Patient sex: M
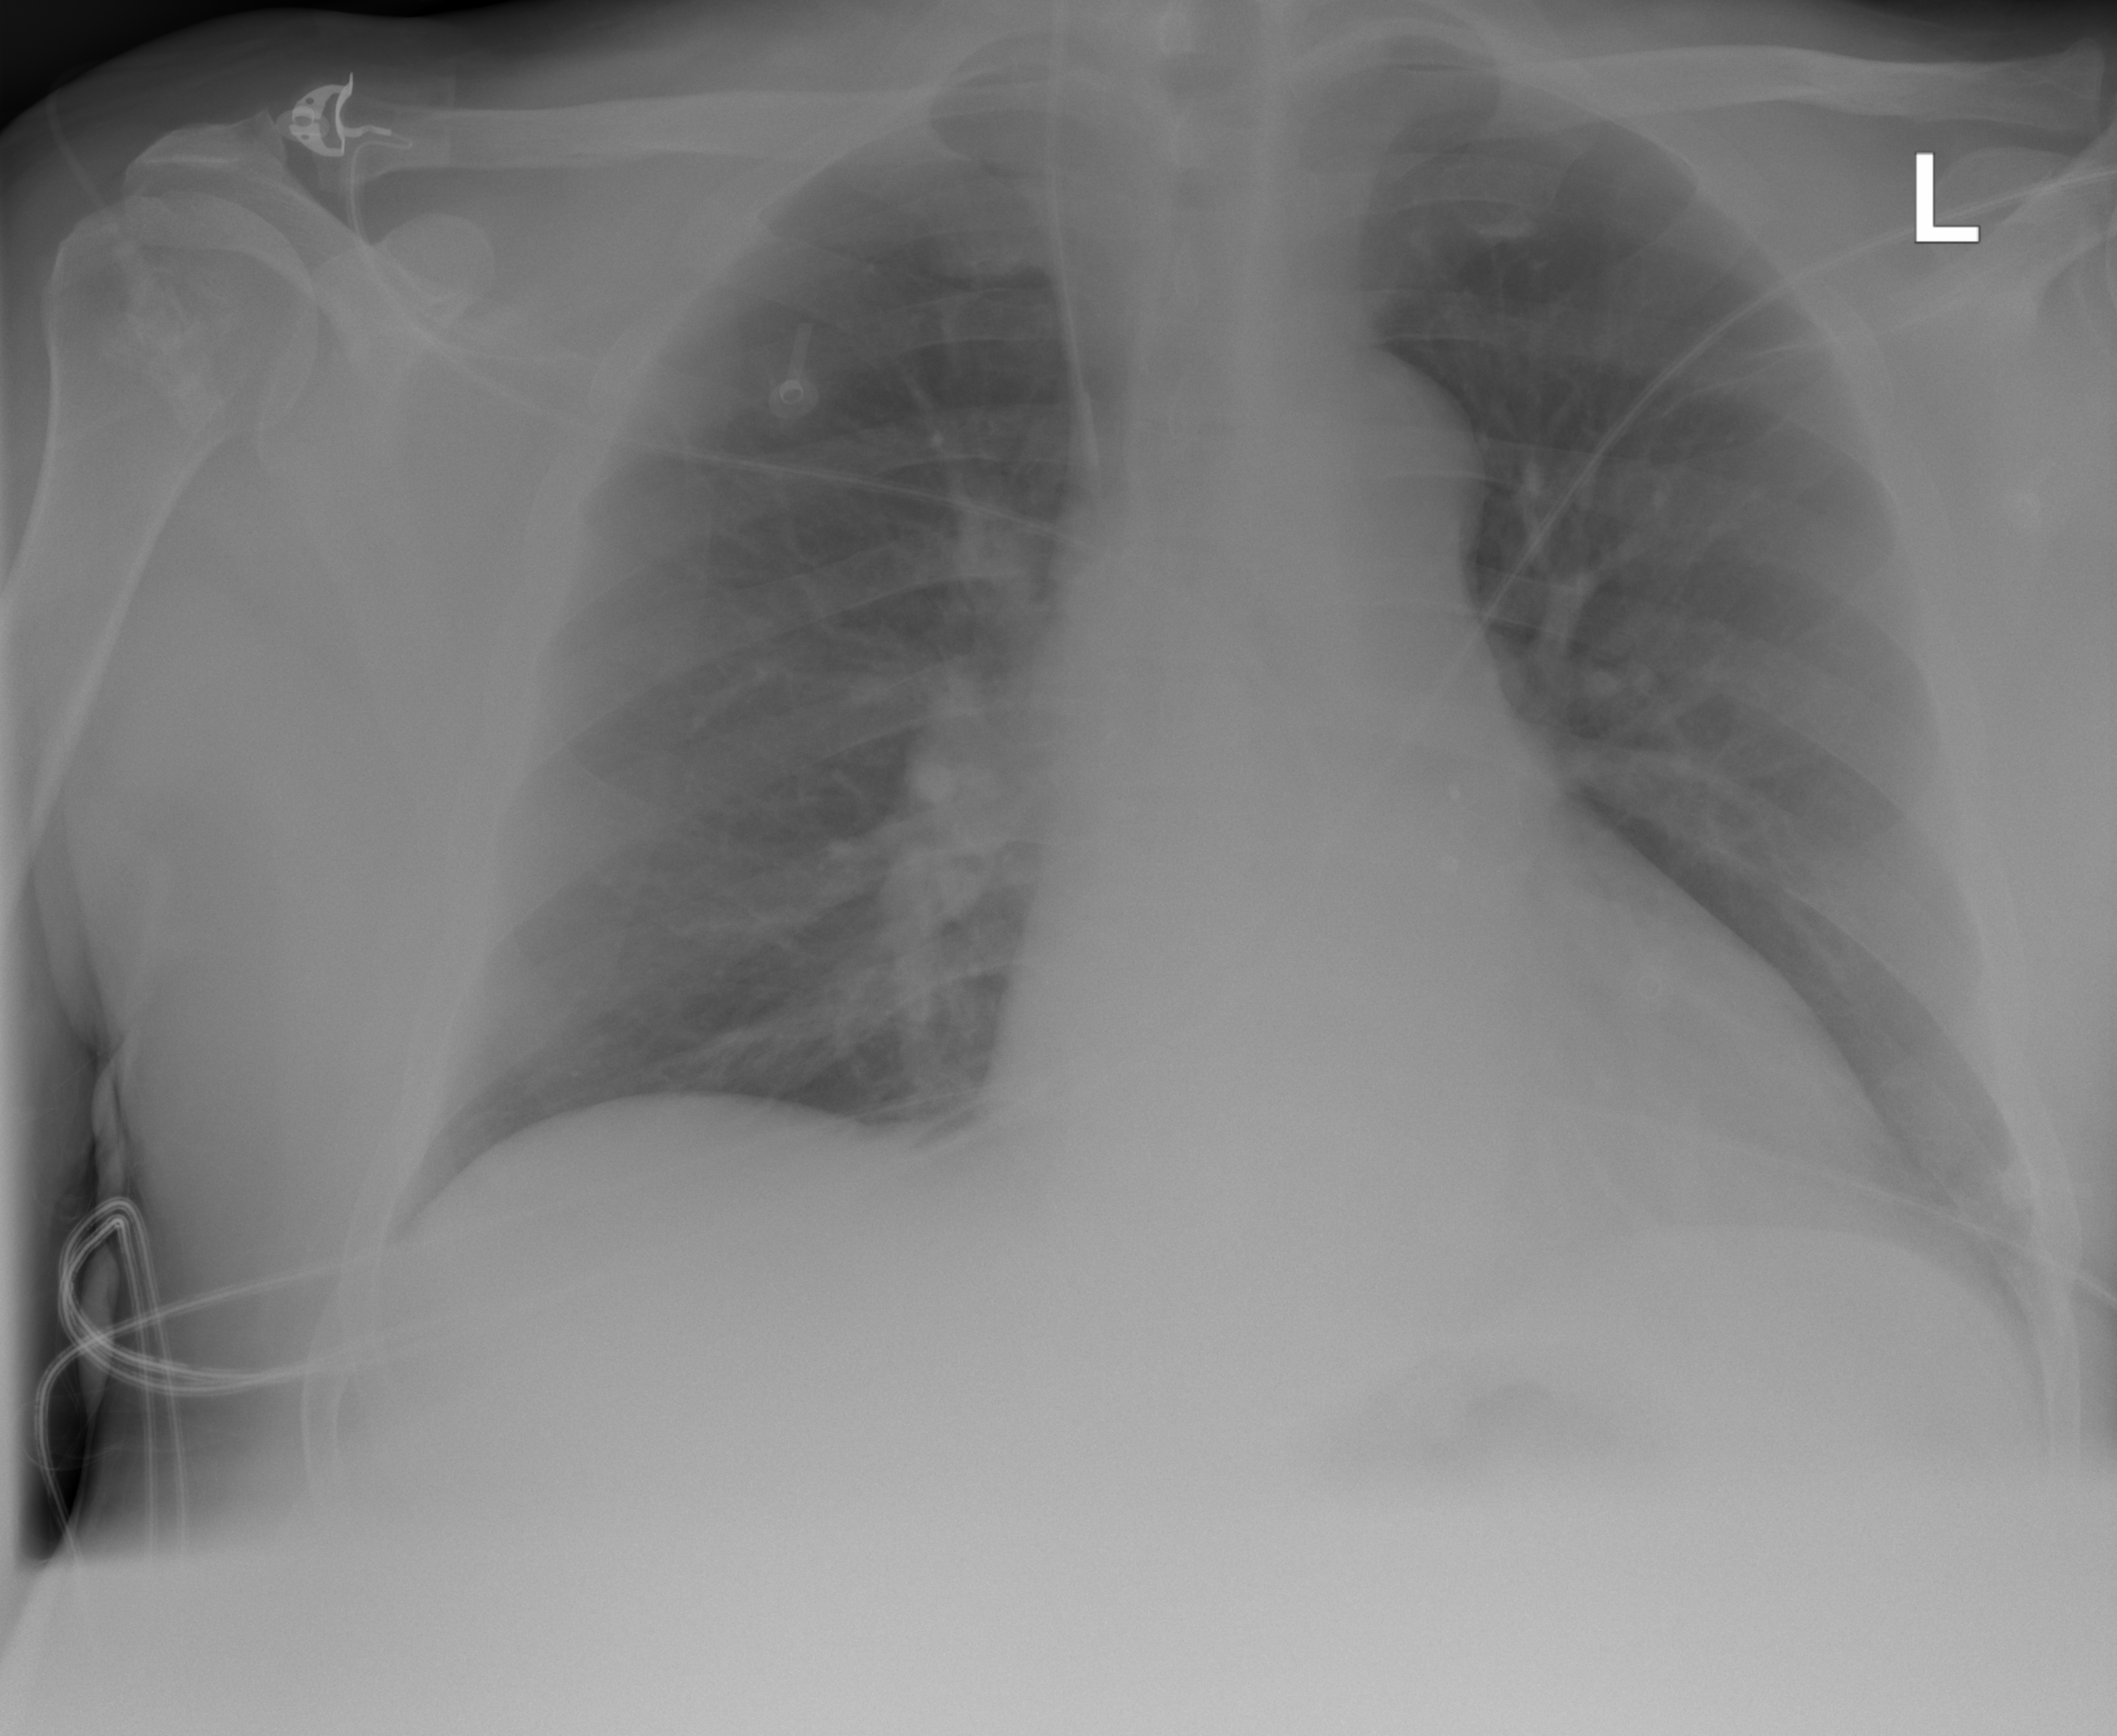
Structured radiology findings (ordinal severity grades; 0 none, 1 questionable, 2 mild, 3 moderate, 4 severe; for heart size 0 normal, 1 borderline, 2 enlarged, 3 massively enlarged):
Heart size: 0
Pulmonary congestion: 0
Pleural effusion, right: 0
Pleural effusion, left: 0
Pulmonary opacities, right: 0
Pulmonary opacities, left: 0
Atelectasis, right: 0
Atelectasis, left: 2